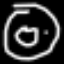
Label: donut